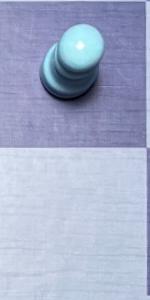
Label: Empty